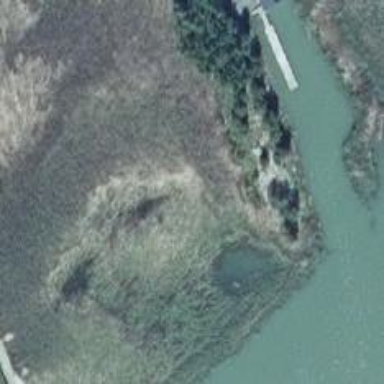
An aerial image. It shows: Reedbed in wetland area.